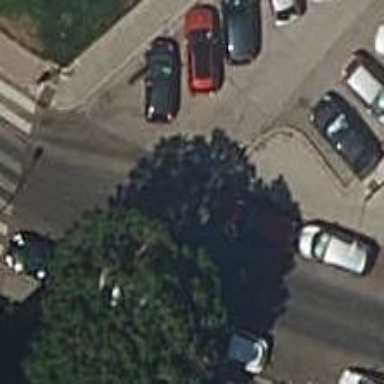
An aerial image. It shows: Road serving as parking aisle.